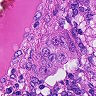
Metastatic tissue present: yes